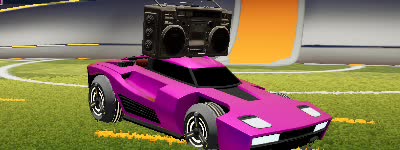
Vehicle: breakout